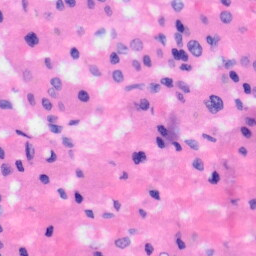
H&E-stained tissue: Liver